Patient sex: F
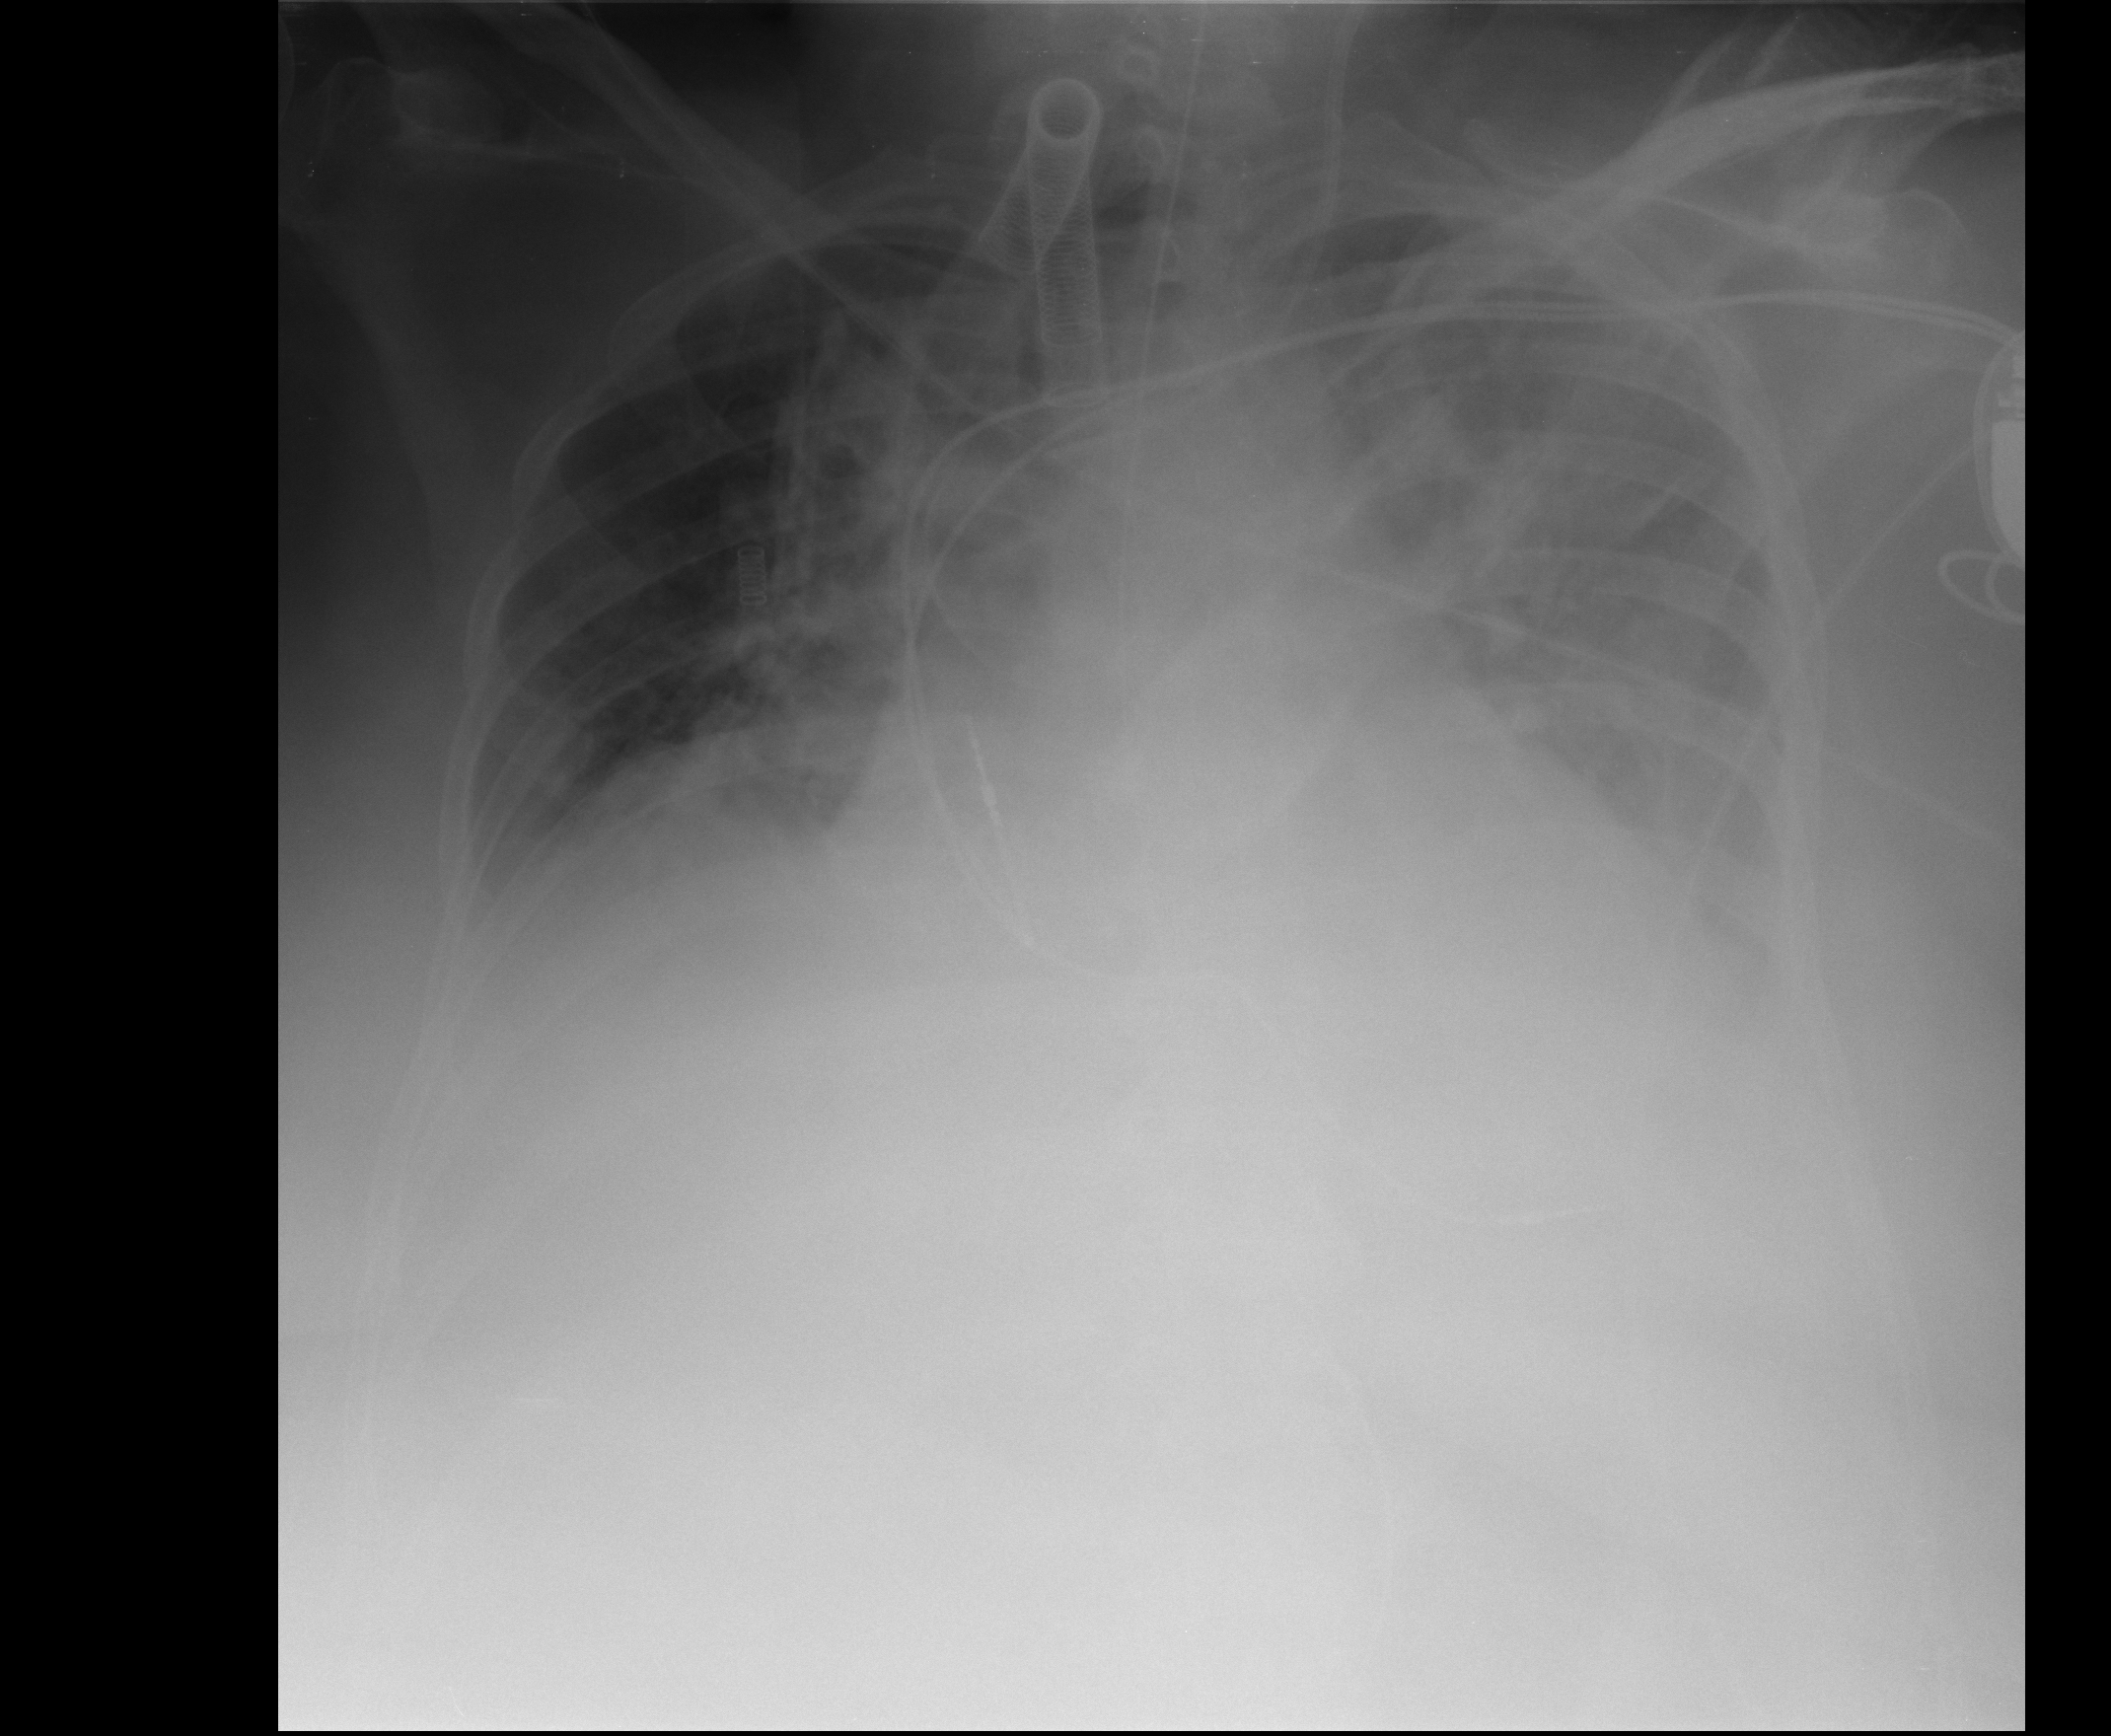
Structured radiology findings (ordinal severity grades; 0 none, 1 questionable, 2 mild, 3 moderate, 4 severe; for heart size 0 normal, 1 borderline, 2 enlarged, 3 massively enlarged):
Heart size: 2
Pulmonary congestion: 0
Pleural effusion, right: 2
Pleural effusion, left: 3
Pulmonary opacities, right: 1
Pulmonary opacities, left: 1
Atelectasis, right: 2
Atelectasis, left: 2